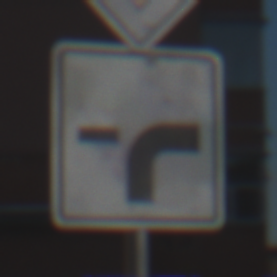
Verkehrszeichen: VerlaufVorfahrtsstrasse9
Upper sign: Vorfahrtsstrasse
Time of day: MorningAfternoon
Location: Outdoor (Suburban)
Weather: PartlyCloudy
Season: NotSpecified
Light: Natural